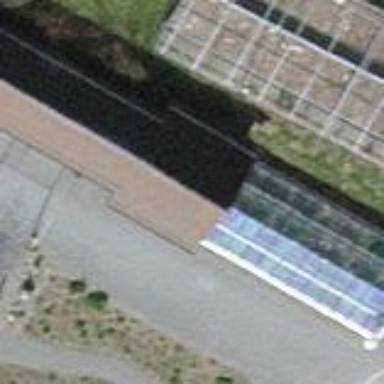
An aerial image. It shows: View of roof of building.